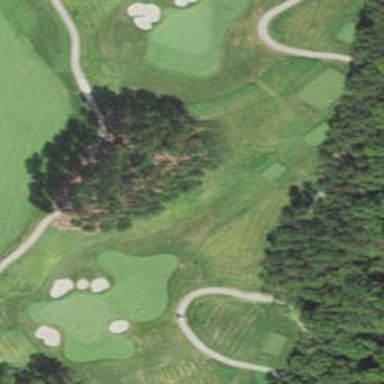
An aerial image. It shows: Rough area on grassy golf course.